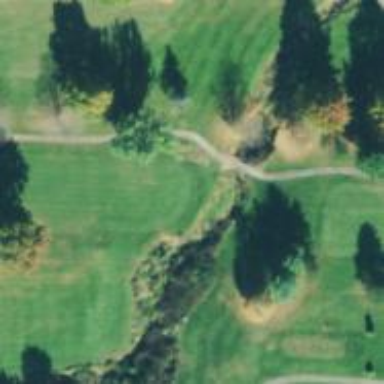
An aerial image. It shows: Path bridge over golf path.